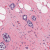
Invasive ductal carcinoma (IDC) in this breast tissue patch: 0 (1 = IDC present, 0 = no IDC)